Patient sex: M
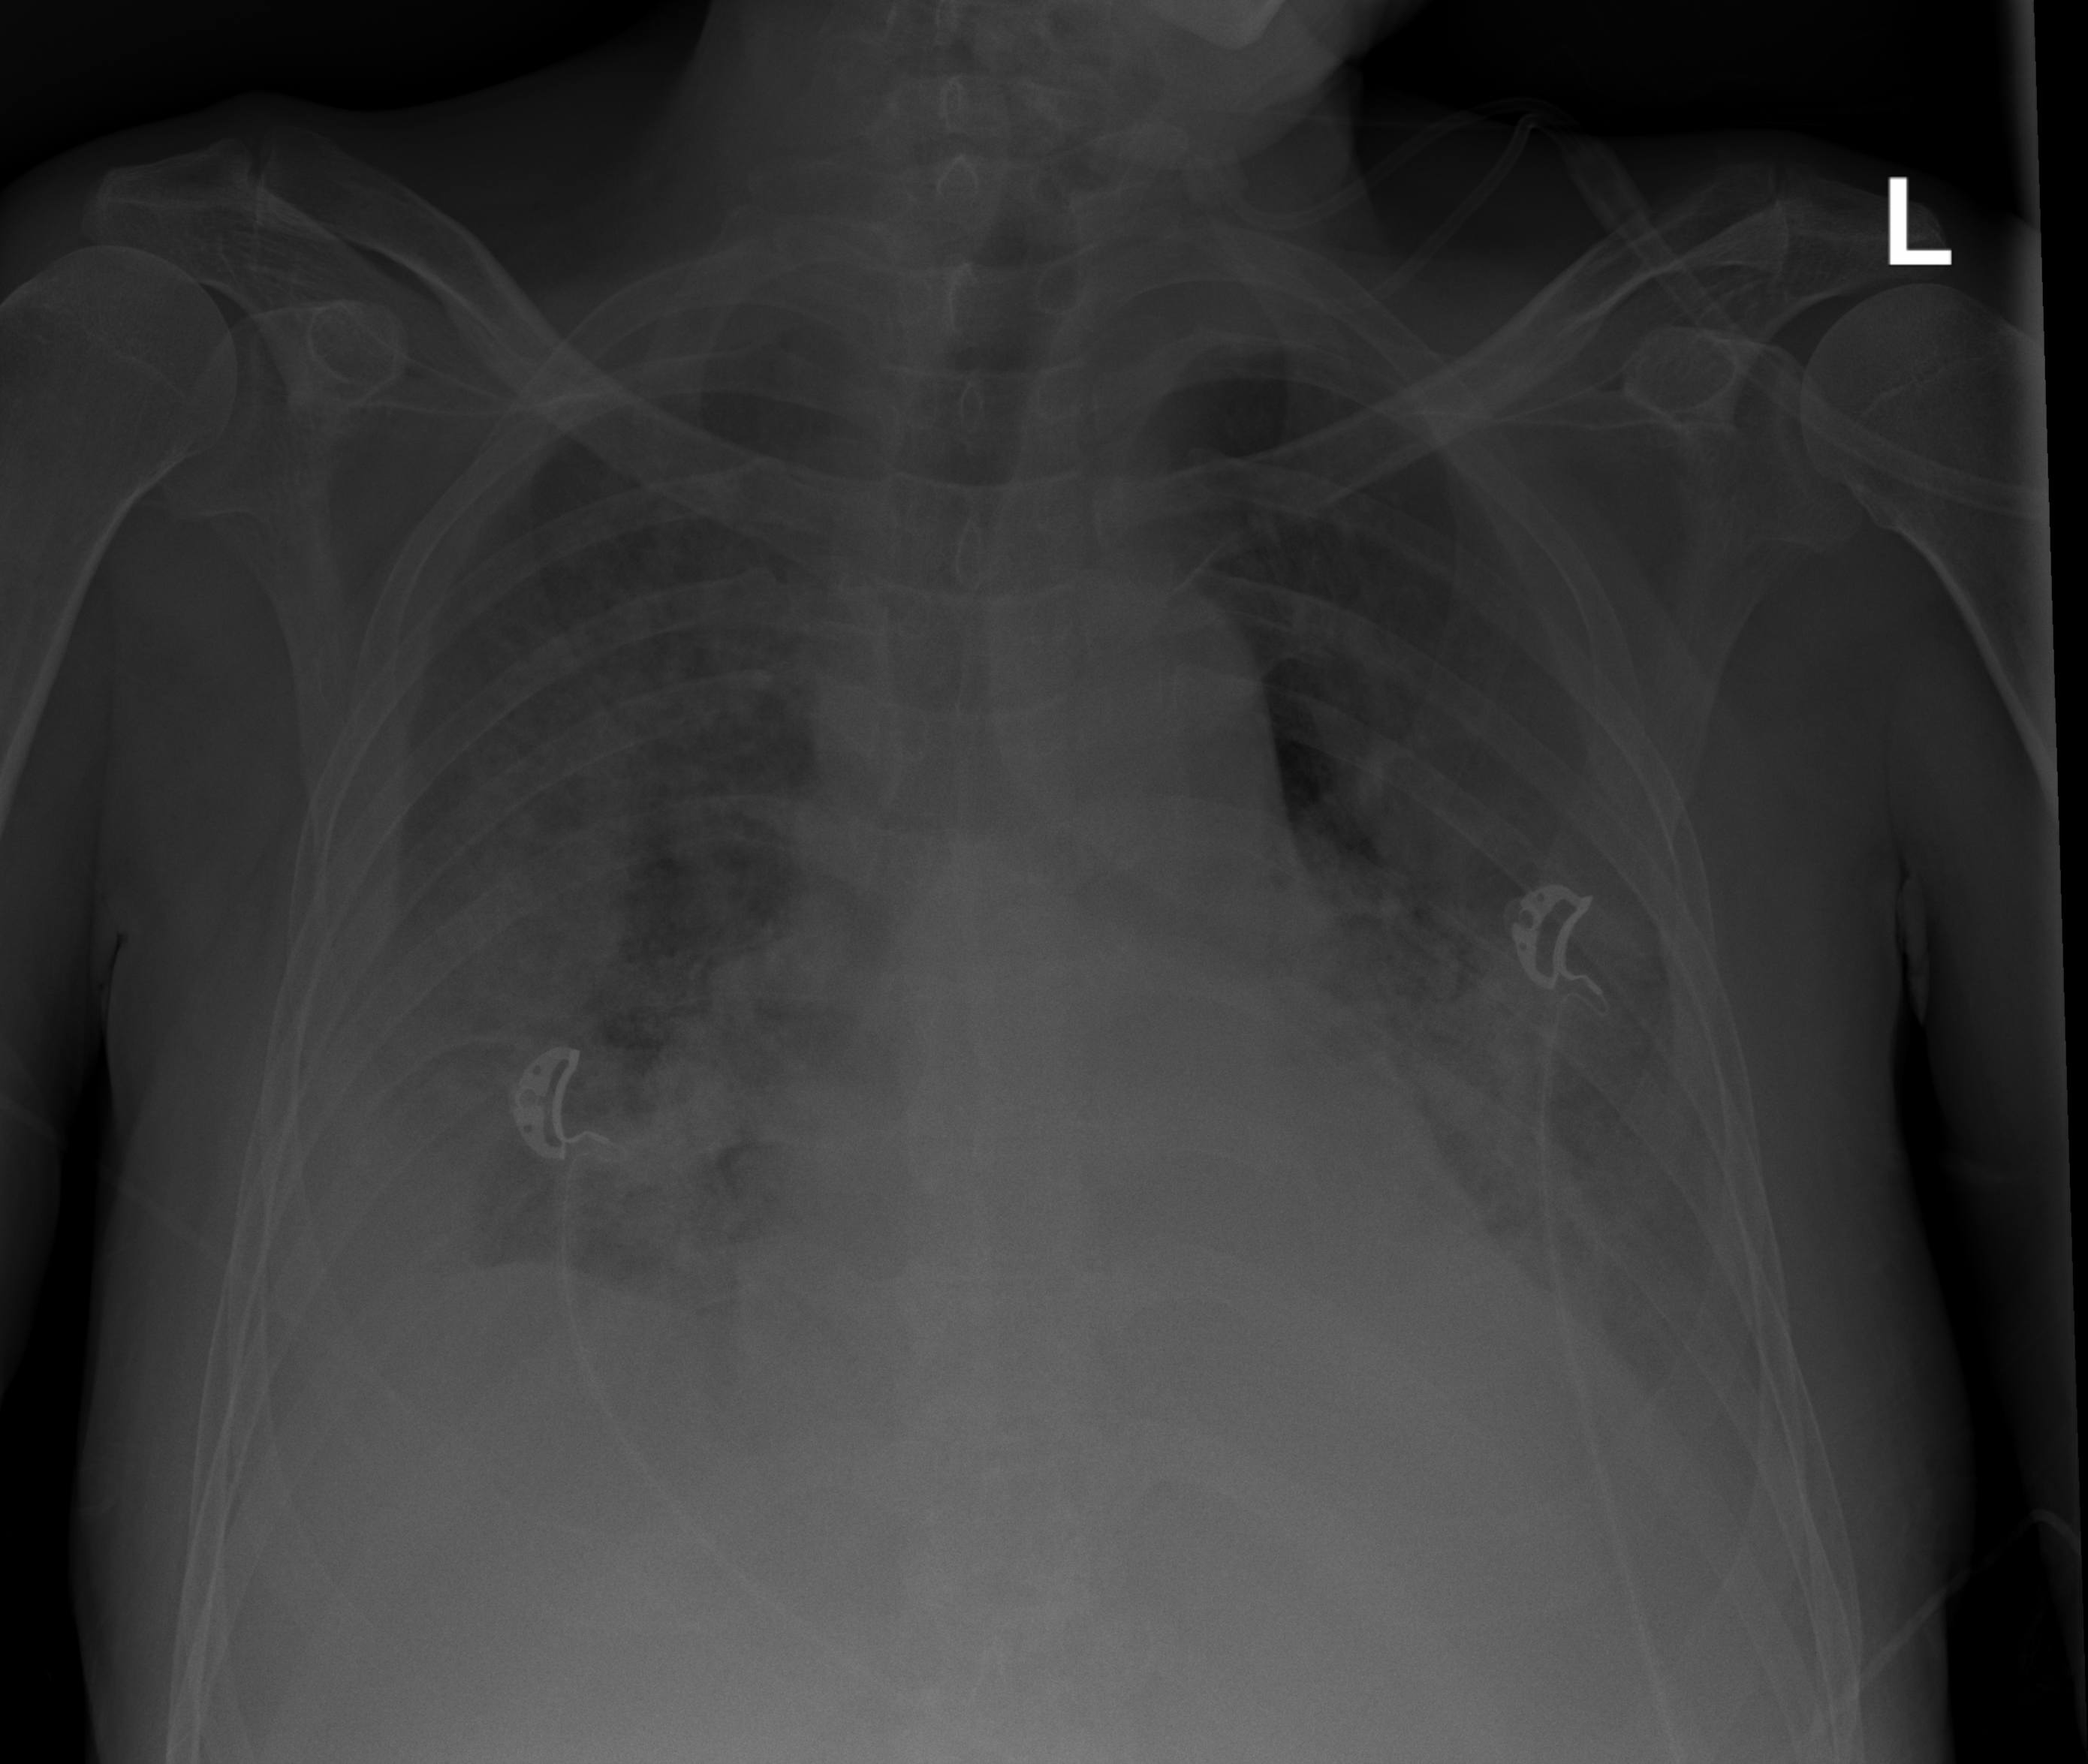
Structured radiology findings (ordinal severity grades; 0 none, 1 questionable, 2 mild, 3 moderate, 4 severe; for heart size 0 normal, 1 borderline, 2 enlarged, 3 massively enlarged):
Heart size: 2
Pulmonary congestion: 2
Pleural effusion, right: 3
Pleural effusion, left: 2
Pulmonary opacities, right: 3
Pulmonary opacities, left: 3
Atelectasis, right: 2
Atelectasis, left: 2